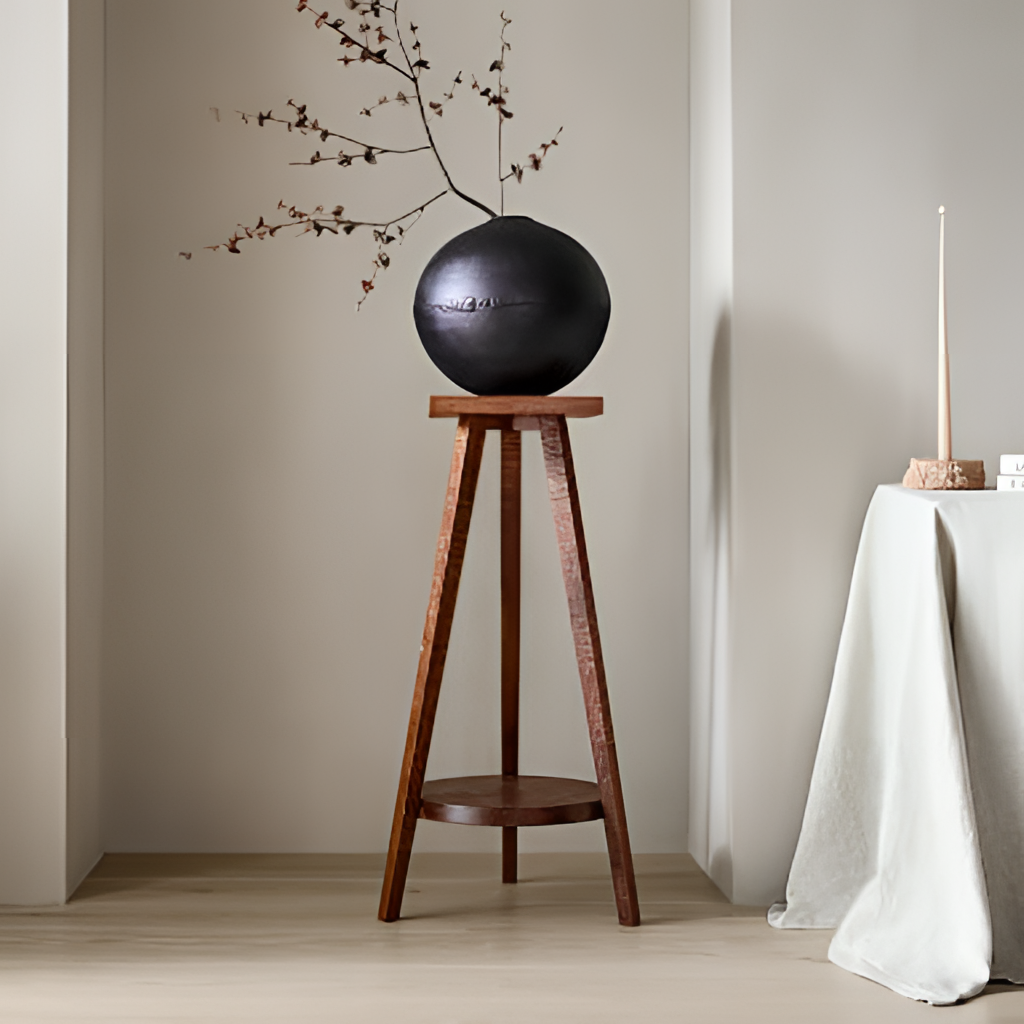
wood tall stand, living room, contemporary, beige wood flooring, with plank pattern, beige paint wallpaper, with solid pattern